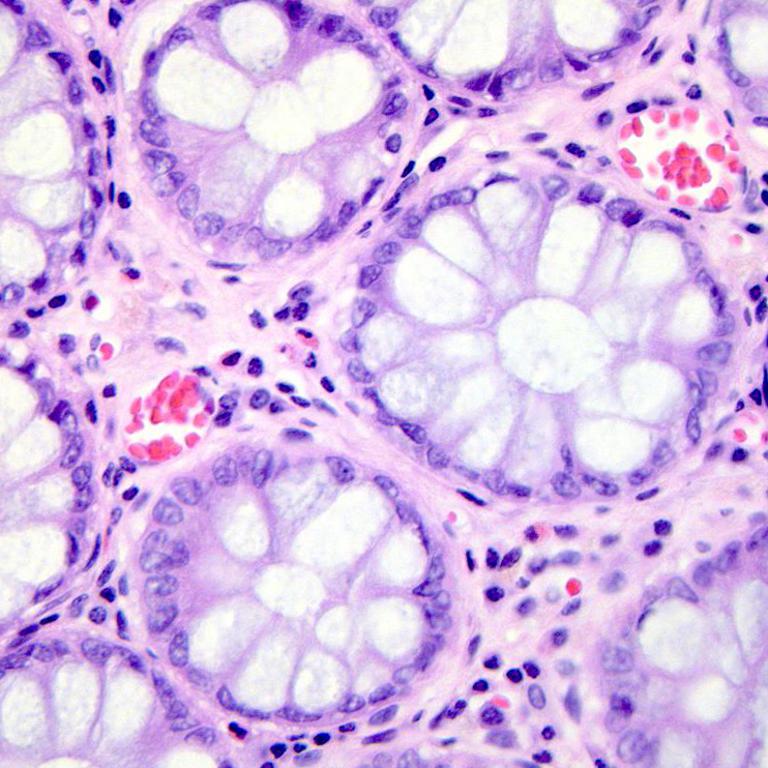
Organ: colon
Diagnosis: benign